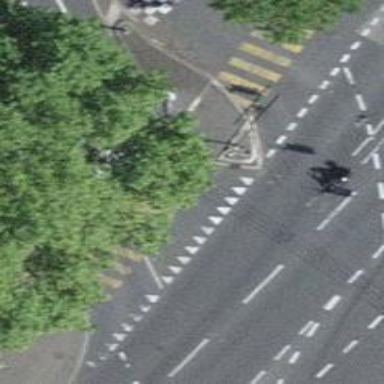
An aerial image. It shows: Kerb serving as barrier.